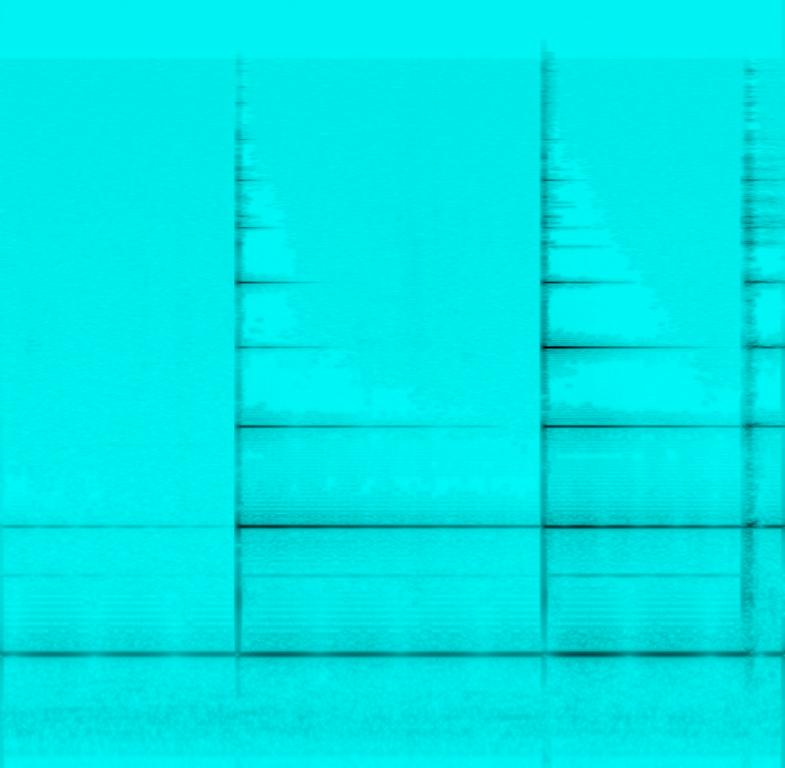
This is an instrumental meditation music piece. The only instrument being played is the Tibetan singing bowl. The bowl is being rung repeatedly at varying accentuations. Then, the mallet is being rubbed outside the bowl to interrupt the resonant sound. There is a calming and soothing atmosphere to this recording. It could be used in the background of a meditation video. It could also be sampled for use in beat-making.